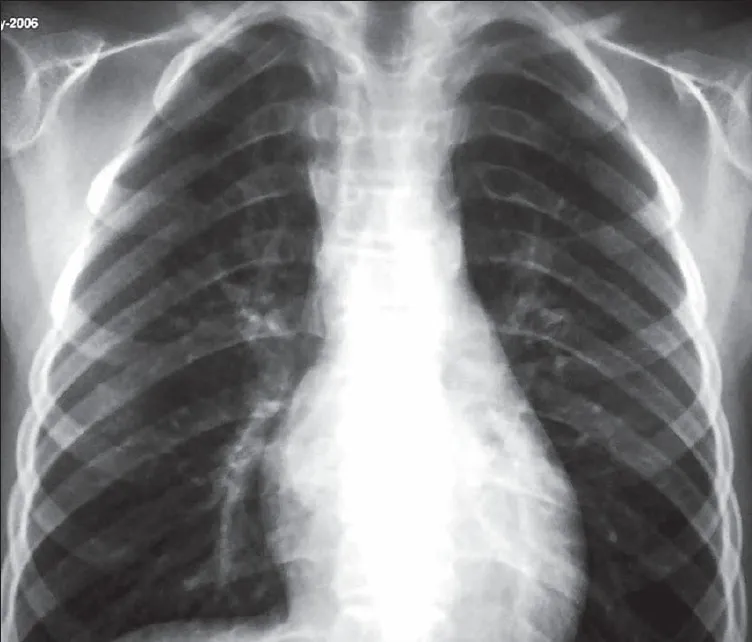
Radiograph of the chest shows absence of the lateral half of the clavicle and thin ribbon-like third rib on both sides.
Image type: radiology (x_ray)